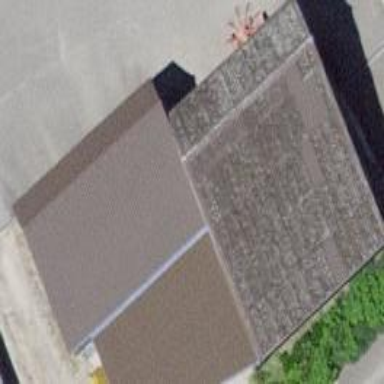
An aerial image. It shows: Rural barn.